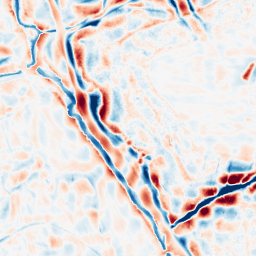
Category: wavelet
Decomposition family: wavelet_biorthogonal
Decomposition parameters: wavelet: bior5.5
level: 4
Upsampling method: linear_exact
Upsampling parameters: scale: 8
Upsampling scale: 8